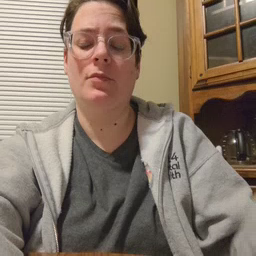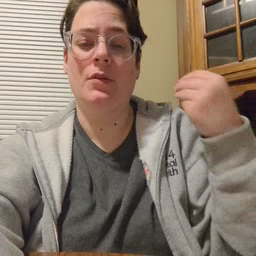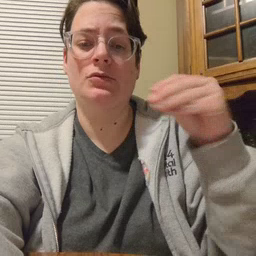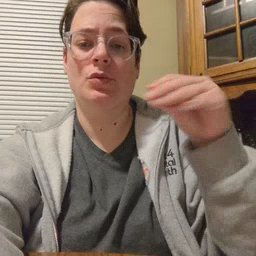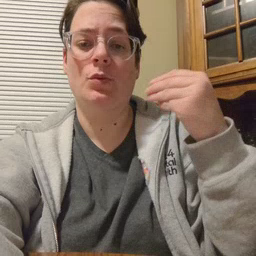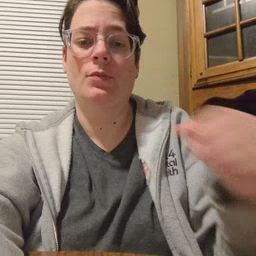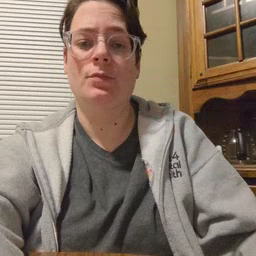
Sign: store